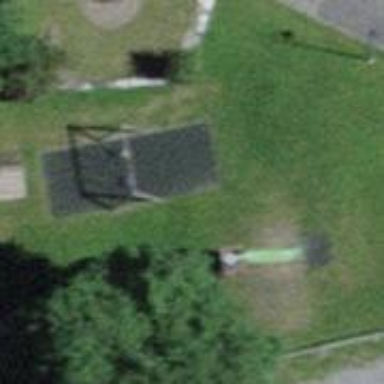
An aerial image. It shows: Springy playground.